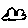
Label: cloud